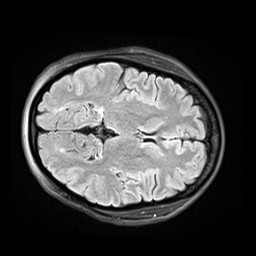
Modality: FLAIR
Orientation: axial
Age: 33
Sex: female
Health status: healthy
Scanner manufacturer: siemens
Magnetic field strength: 3 T
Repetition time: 9 s
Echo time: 0.088 s